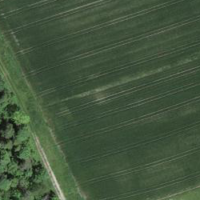
EUNIS habitat code: 52
Species observed at this site:
Cornus sanguinea